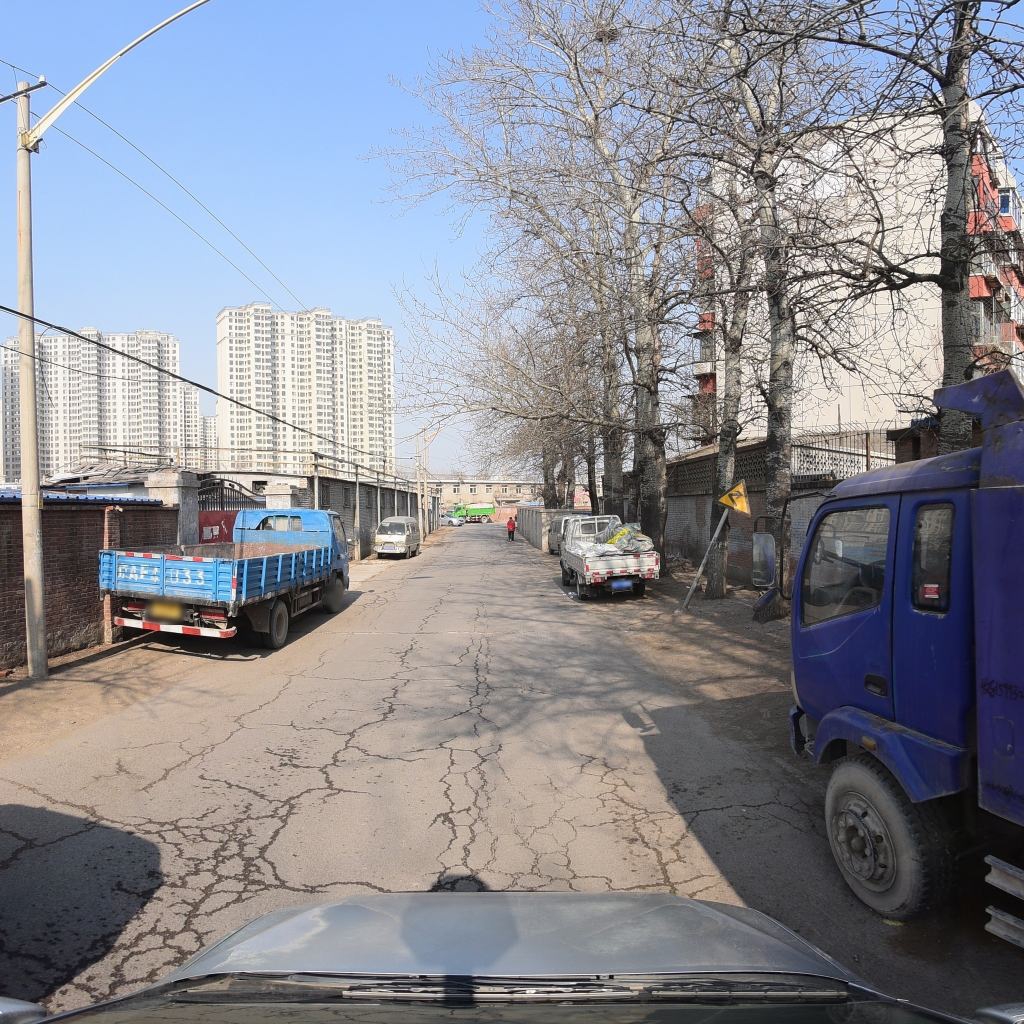
Region: Fengtai
Road damage annotations: alligator crack